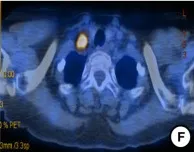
PET-CT scan (November 2017) and histopathological and molecular results after gefitinib therapy resistance. (E-G) New mediastinal, right subclavian, and bilateral cervical lymph nodes were found with FDG uptake.
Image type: radiology (pet)